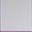
Piece: xx